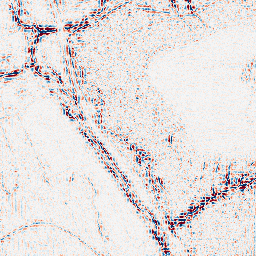
Category: wavelet
Decomposition family: wavelet_biorthogonal
Decomposition parameters: wavelet: bior5.5
level: 2
Upsampling method: fft_zeropad
Upsampling parameters: scale: 4
Upsampling scale: 4